Question: Look at the comments in my code, what is the difference between those two methods?
And why can't I use:
'''
[self userDefaultsRead:key];
'''
while I can use class methods this way:
'''
[self persistenceKey:key];
'''
Here is my code:
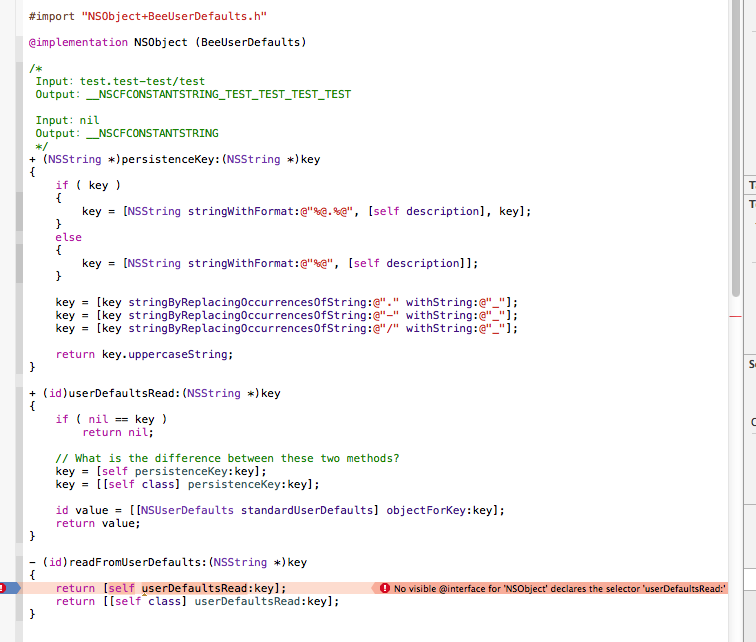
Answer: 'self' is an instance of the object. You cannot call any class method (methods declared with a '+') that way.
'[self class]' returns the class object, which is the correct way to call the method. This is the correct code, which is why it works.
I recommend you go back to the basics and read this book cover to cover. Anything you don't understand, research it until you do:
<URL>